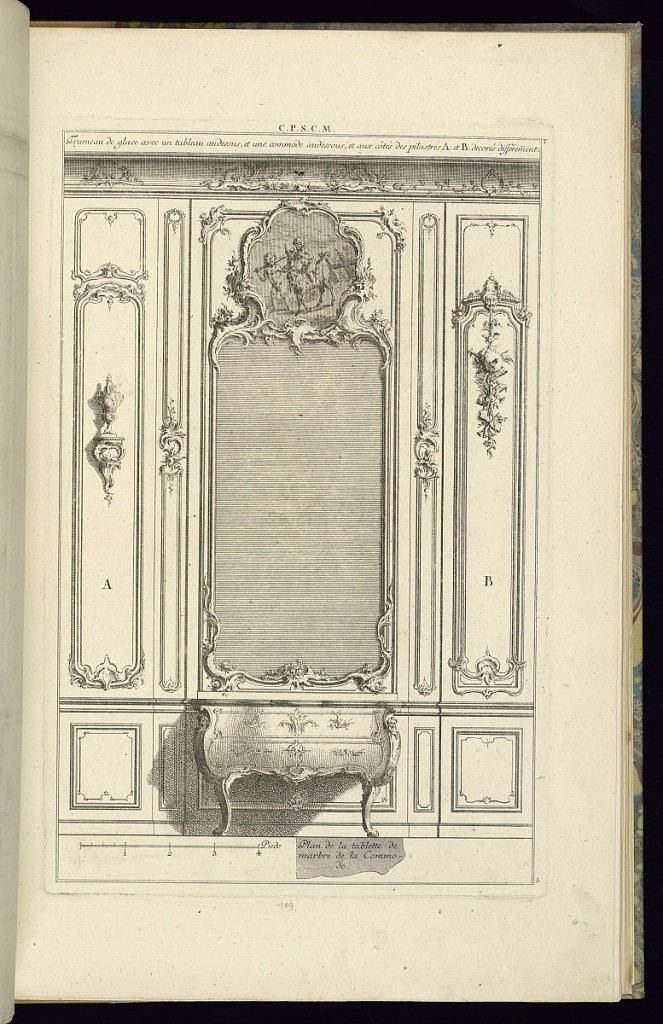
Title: Trumeau de Glace
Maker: François de Cuvilliés the Elder, Belgian, 1695 - 1768
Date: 1745
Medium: Etching and engraving on off-white laid paper
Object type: Print
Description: Design for an overmantel mirror above a commode. The mirror is set within a rocaille frame, with a painting at top featuring a vignette of putti with a goat. At the bottom of the plate is a plan of the top of the commode. The plate is numbered.